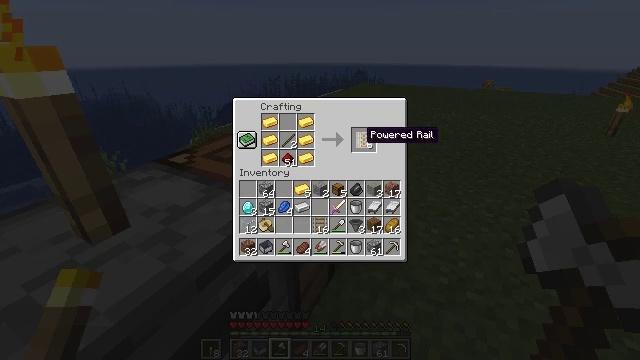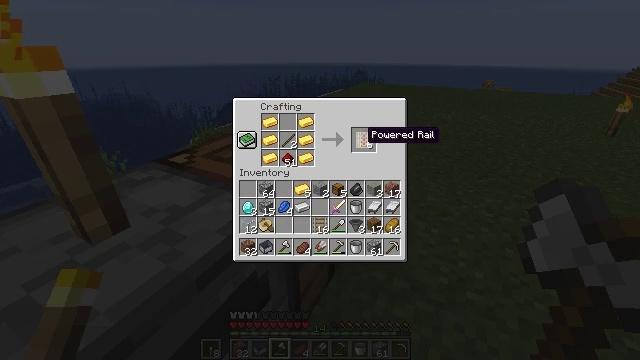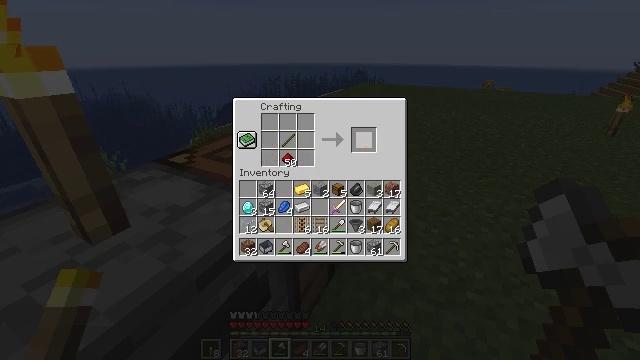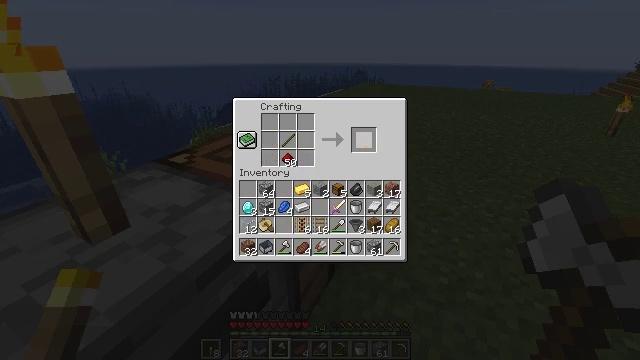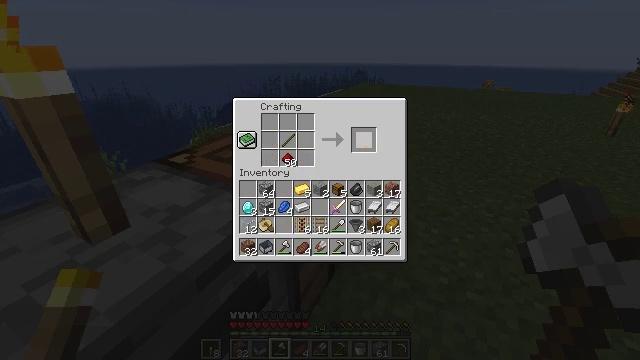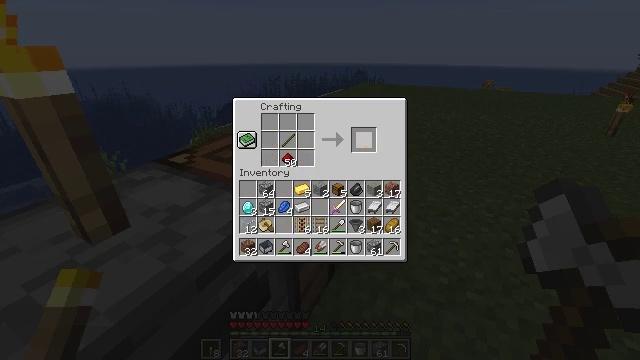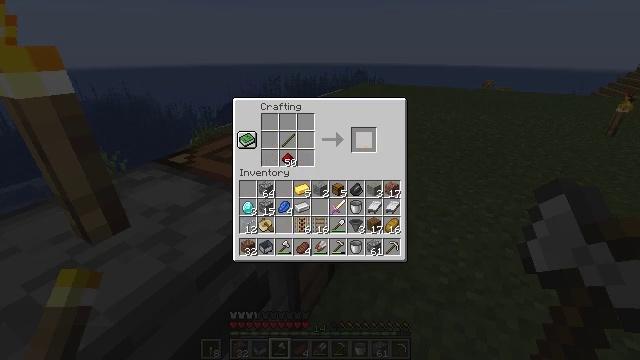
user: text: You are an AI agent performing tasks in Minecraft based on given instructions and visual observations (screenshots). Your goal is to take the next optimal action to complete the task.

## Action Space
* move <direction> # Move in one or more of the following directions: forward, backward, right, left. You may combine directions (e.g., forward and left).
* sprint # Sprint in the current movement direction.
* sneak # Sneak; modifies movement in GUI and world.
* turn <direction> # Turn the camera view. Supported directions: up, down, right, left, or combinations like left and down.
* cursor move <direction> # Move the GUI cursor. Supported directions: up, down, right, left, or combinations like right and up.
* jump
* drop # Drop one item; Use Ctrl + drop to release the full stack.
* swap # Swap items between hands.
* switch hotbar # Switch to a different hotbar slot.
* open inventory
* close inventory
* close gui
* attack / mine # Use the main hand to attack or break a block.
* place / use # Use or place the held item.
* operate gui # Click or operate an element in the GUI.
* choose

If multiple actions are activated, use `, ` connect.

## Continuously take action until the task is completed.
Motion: motion action
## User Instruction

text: Use sticks and gold to craft a powered rail.
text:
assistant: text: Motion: sneak
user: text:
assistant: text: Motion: sneak, operate gui
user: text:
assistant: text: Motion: sneak, operate gui
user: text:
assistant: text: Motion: sneak
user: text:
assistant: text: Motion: sneak
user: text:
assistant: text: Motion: sneak
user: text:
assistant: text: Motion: sneak